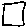
Label: square